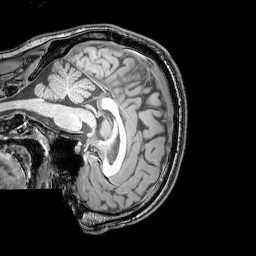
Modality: T1w
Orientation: sagittal
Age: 24
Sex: male
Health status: healthy
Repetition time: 0.081 s
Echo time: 0.037 s